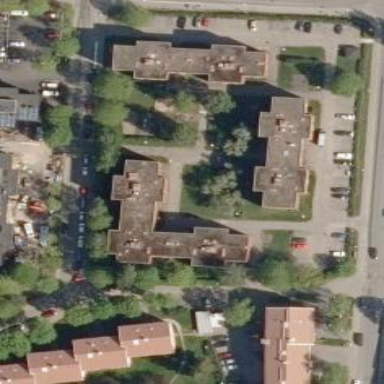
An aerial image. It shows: Apartment building with flat roof.